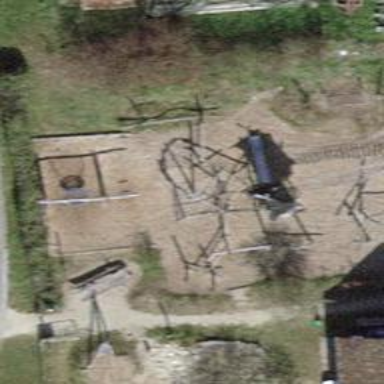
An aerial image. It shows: Playground area for leisure land.